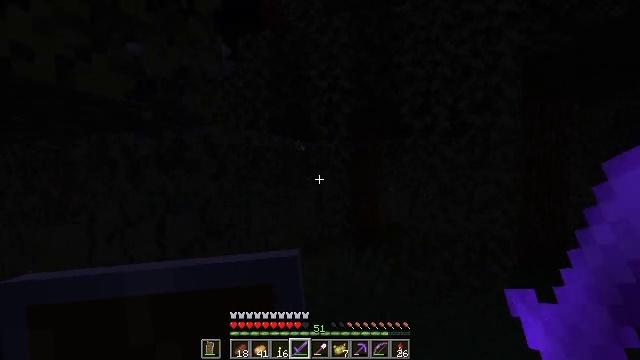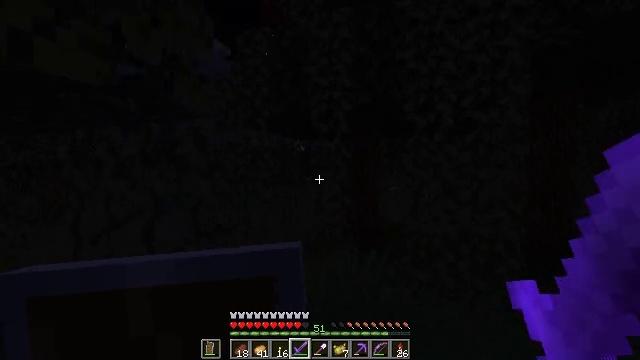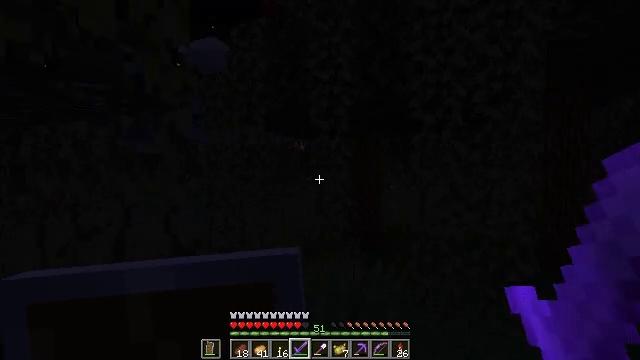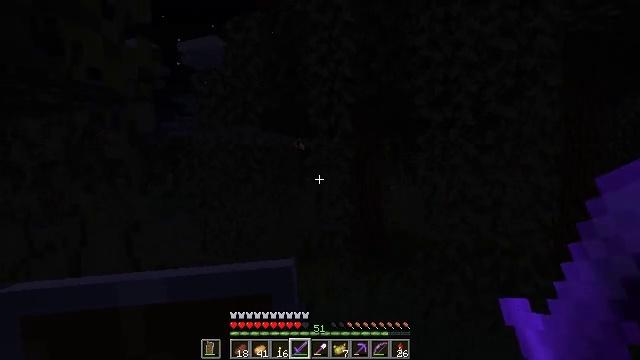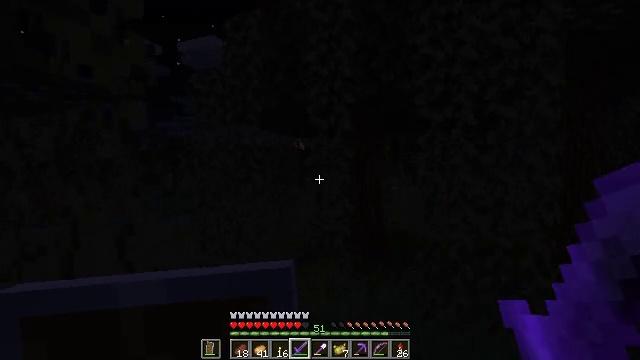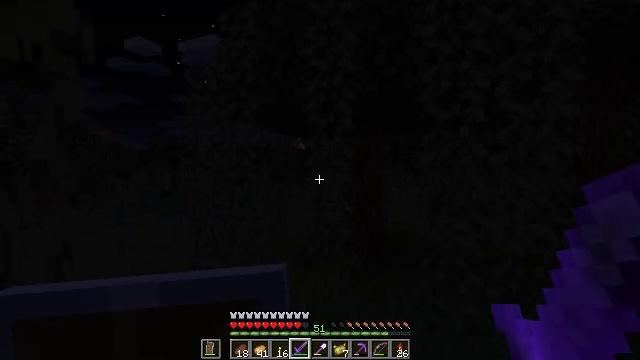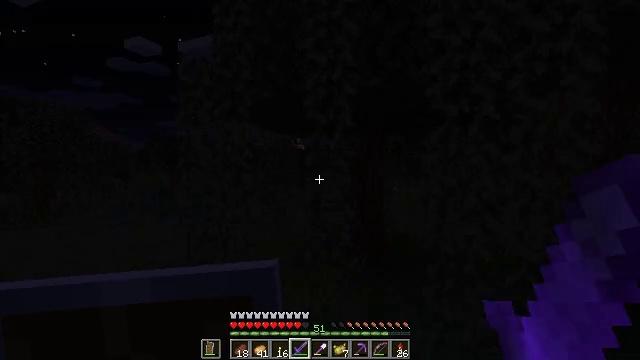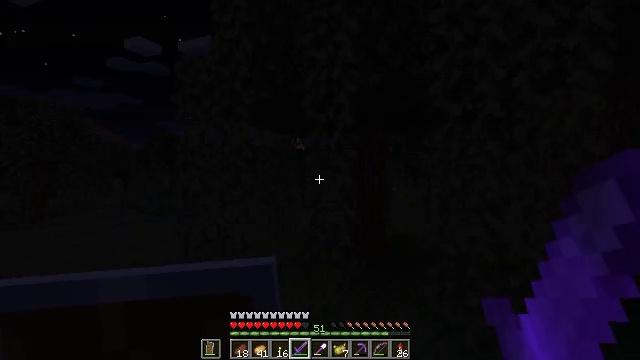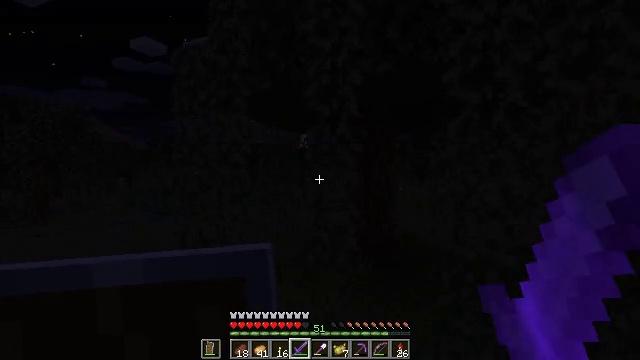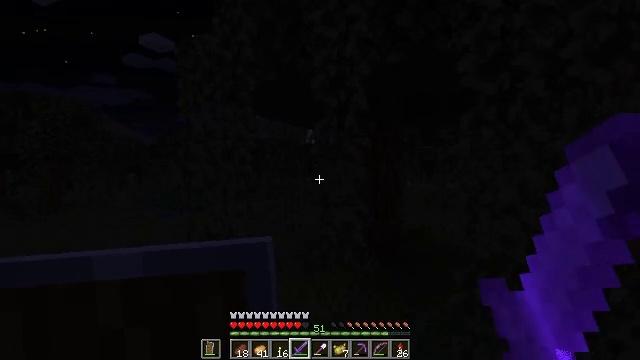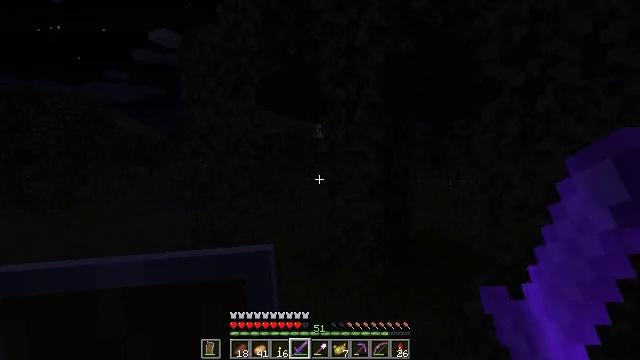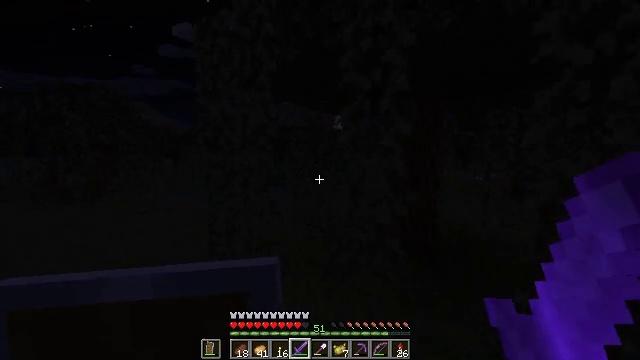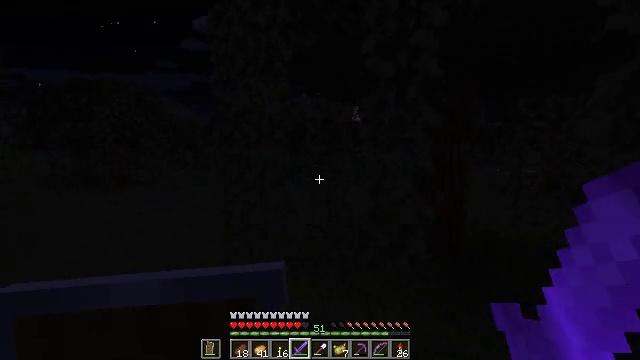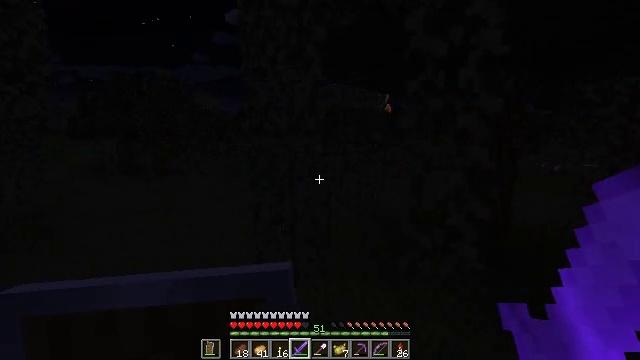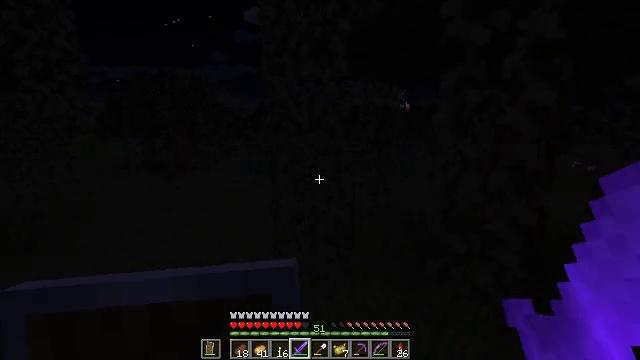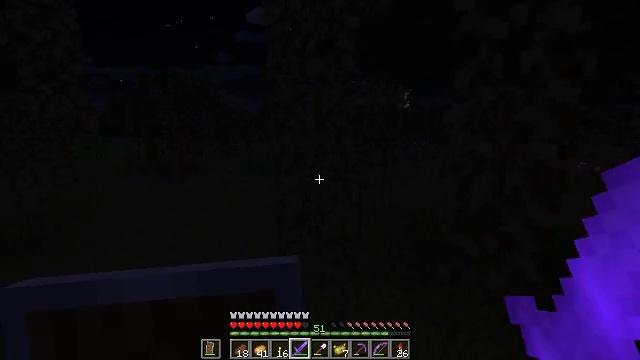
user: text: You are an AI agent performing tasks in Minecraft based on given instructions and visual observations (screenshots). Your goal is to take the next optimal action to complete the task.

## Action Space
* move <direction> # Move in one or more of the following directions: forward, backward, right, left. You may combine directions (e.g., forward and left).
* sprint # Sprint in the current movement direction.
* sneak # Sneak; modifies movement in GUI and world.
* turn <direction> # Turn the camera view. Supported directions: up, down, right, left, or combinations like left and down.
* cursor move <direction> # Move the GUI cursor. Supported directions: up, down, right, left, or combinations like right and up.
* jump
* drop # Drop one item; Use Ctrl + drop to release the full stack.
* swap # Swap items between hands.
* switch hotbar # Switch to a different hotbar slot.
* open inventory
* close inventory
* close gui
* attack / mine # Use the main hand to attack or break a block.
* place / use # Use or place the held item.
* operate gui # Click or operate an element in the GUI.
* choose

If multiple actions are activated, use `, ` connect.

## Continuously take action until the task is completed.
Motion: motion action
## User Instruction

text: Kill the slime.
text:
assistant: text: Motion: move forward
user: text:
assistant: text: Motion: move forward
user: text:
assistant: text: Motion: move forward
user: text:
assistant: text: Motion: move forward
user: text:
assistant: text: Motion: move forward
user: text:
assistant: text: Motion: move forward
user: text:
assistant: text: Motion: move forward
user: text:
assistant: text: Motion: move forward
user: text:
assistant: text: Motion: move forward, turn left
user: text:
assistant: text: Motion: move forward, turn left and down
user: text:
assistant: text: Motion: move forward, turn left and down
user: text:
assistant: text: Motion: move forward, turn left and down
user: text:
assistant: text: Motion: move forward and move left, turn left and down
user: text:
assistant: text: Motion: move forward and move left, turn left
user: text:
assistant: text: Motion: move forward and move left
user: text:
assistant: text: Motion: move forward and move left
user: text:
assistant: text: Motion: move forward and move left
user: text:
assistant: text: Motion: move forward and move left
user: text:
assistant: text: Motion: move forward and move left
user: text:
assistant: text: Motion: move forward and move left
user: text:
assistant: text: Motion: move forward and move left
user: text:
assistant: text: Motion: move forward and move left
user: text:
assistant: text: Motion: move forward and move left
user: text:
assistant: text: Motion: move forward and move left, turn right
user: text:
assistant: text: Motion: move forward and move left, turn right
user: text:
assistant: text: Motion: move forward and move left, turn right
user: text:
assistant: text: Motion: move forward and move left, turn right
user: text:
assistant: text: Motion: move forward and move left, turn right
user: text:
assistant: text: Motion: move forward and move left, turn right
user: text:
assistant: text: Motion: move forward and move left, turn right